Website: crate-barrel
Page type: store-pickup
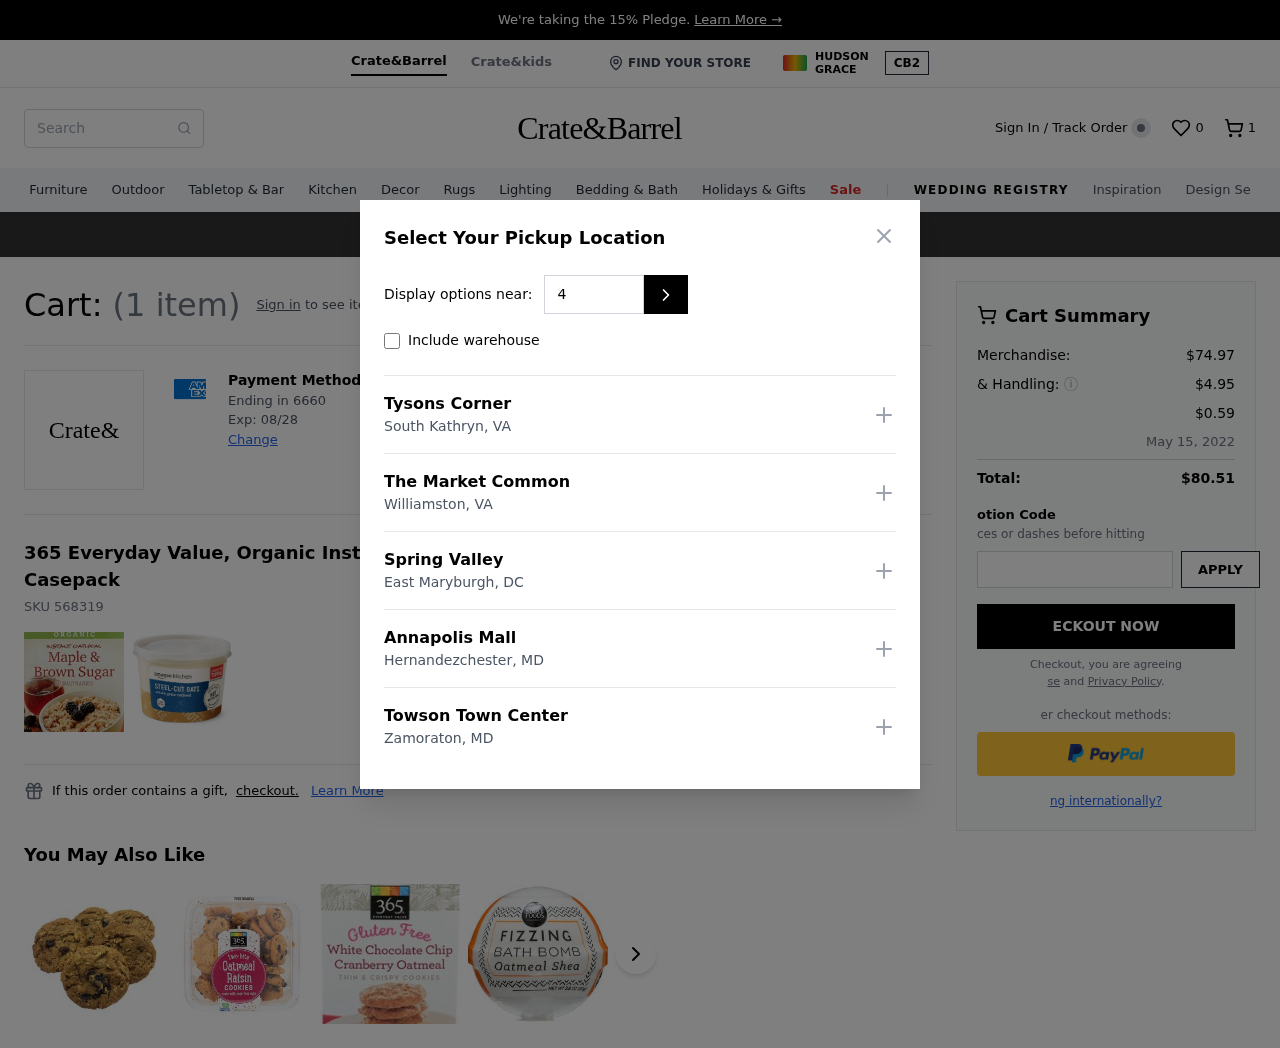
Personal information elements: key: PII_CARD_EXPIRY
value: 08/28
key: PII_CARD_LAST4
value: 6660
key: PII_LOCATION1_CITY
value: South Kathryn
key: PII_LOCATION1_NAME
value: Tysons Corner
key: PII_LOCATION1_STATE
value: VA
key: PII_LOCATION2_CITY
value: Williamston
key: PII_LOCATION2_NAME
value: The Market Common
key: PII_LOCATION2_STATE
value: VA
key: PII_LOCATION3_CITY
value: East Maryburgh
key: PII_LOCATION3_NAME
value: Spring Valley
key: PII_LOCATION3_STATE
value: DC
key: PII_LOCATION4_CITY
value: Hernandezchester
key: PII_LOCATION4_NAME
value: Annapolis Mall
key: PII_LOCATION4_STATE
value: MD
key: PII_LOCATION5_CITY
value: Zamoraton
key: PII_LOCATION5_NAME
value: Towson Town Center
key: PII_LOCATION5_STATE
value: MD
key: PII_POSTCODE
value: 45882
Product elements: key: PRODUCT1_NAME
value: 365 Everyday Value, Organic Instant Oatmeal, Maple & Brown Sugar, 11.3oz, 8 ct Casepack
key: PRODUCT1_SKU
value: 568319
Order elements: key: ORDER_NUM_ITEMS
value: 1
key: ORDER_NUM_ITEMS
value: (1 item)
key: ORDER_SUBTOTAL
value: $74.97
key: ORDER_SHIPPING_COST
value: $4.95
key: ORDER_SURCHARGE
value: $0.59
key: ORDER_DELIVERY_DATE
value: May 15, 2022
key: ORDER_TOTAL
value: $80.51
Search elements: key: HEADER_SEARCH
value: Search
Other elements: key: WISHLIST_NUM_ITEMS
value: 0